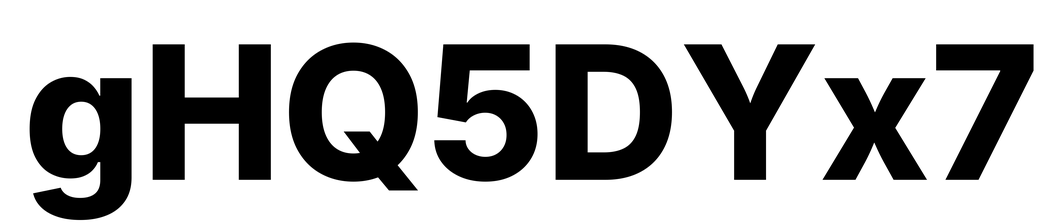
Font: Inter_ExtraBold